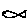
Label: fish